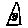
Label: triangle